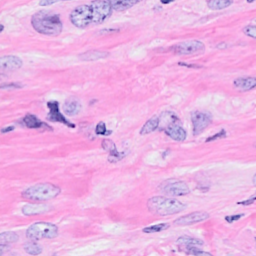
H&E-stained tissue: Breast